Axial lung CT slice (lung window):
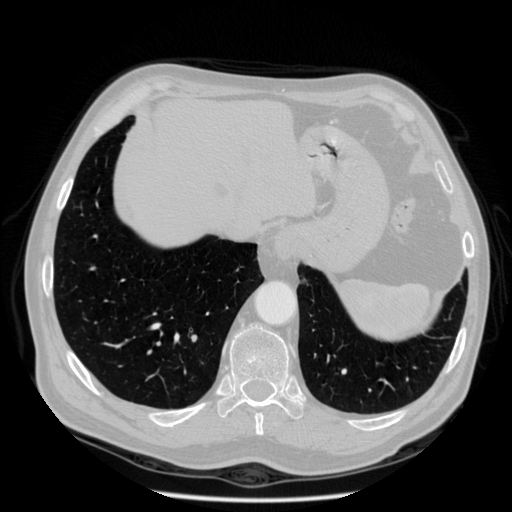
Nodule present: no